已知正四面体 \(ABCD\) 的棱长为 \(\sqrt{2}\)，其顶点都在球 \(O\) 的球面上，点 \(M\) 在棱 \(CD\) 上，且 \(\overline{CM}=\dfrac{3}{4}\overline{CD}\)，则过点 \(M\) 的平面截球 \(O\) 所得截面的面积最小值为\underline{~~~~~~~}.
【解答】

% 【答案】区域
\noindent\textbf{【答案】} $\dfrac{3\pi}{8}$
% 【分析】区域
\noindent\textbf{【分析】} 根据题意，把正四面体放置在一个棱长为1的正方体中，取$CD$的中点$N$，得到$ON=\dfrac{1}{2}$，由$\overline{CM}=\dfrac{3}{4}\overline{CD}$，求得$MN=\dfrac{\sqrt{2}}{4}$，再由过点$M$且垂直于$OM$的截面为面积最小，结合球的截面的性质，求得截面圆的半径，利用圆的面积公式，即可求解.
% 【详解】区域
\noindent\textbf{【详解】} 如图所示，由题可知棱长为1的正方体的顶点也都在球面$O$上，所以球$O$的半径为$R=\dfrac{\sqrt{3}}{2}$，
取$CD$的中点$N$，连接$ON$，则$ON=\dfrac{1}{2}$，
由$\overline{CM}=\dfrac{3}{4}\overline{CD}$且正四面体的棱长为$\sqrt{2}$，可得$DM=\dfrac{\sqrt{2}}{4}$，$DN=\dfrac{\sqrt{2}}{2}$，
则$MN=DN-DM=\dfrac{\sqrt{2}}{2}-\dfrac{\sqrt{2}}{4}=\dfrac{\sqrt{2}}{4}$，
因为过点$M$的平面截球$O$所得截面为圆，则过点$M$且垂直于$OM$的截面为面积最小，
设该截面圆半径为$r$，
则$r=\sqrt{R^2-OM^2}=\sqrt{R^2-(ON^2+MN^2)}=\sqrt{\left(\dfrac{\sqrt{3}}{2}\right)^2-\left(\dfrac{1}{2}\right)^2-\left(\dfrac{\sqrt{2}}{4}\right)^2}=\dfrac{3}{8}$，
可得所得截面的圆面积最小值为$\pi\times\left(\dfrac{3}{8}\right)^2=\dfrac{3\pi}{8}$.
故答案为$\dfrac{3\pi}{8}$.

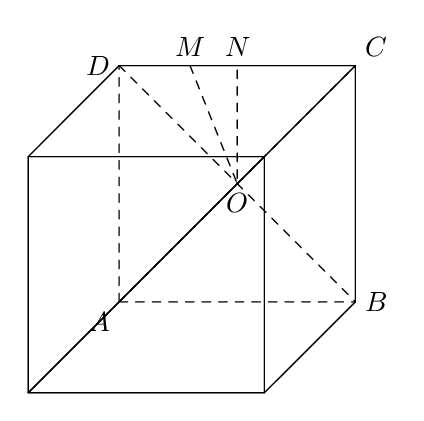